Question: I'm trying to publish a LightSwitch app (web client) to a local computer and local network location.
Unfortunately all the videos I've encountered on-line only show how to deploy the desktop app but not web..
My LightSwitch app is connected to MS SQL server and SQL Server is installed on the same network but not on the local machine.
Here is how far I can get in the LightSwitch publishing wizard:

Are there any good videos regarding how to deploy web LightSwitch apps locally with visual Studio 2013?
Or a condense example?
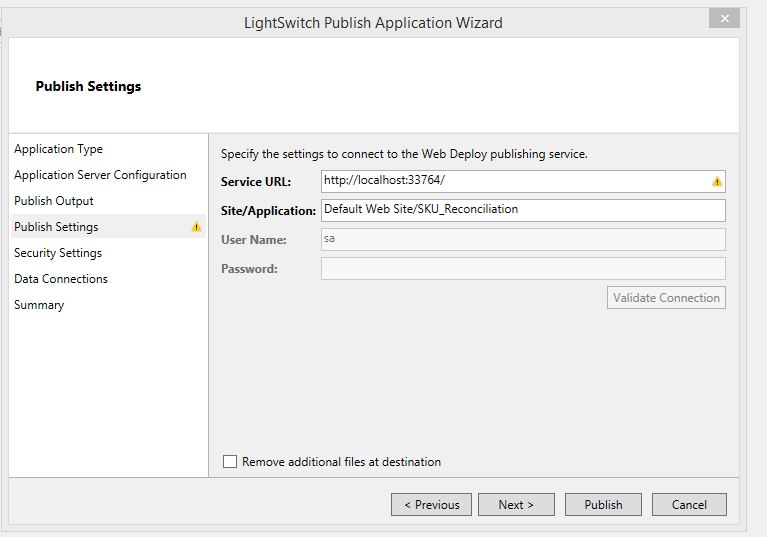
Answer: (1) The missing link is IIS! Go to Control Panel -> Programs and Features -> Turn Windows Features on or off-> find 'Internet Information Services' (IIS) and install it. (There are many options, if unsure install everything except FTP Server)
I'd recommend watching a few tutorials about IIS to get you started.
(2) Next step is to download and install Web Deploy v3.5. (Make sure you choose custom install and select ALL options.)
(3a) In Programs and Features you'll need to make sure the 'Management Service' is installed.
(3b) You will need to make sure the 'Web Management Service' service is started and set to start automatically.
(4) Configure IIS for Web Deploy. (From memory: locate your Default Website in IIS, right click and you'll find a deployment wizard. Run it to create a deployment settings xml file. You can import this into the LightSwitch Publish Application Wizard.)
Side note: The User Name field (You've got 'sa') is not the database account, but a system account.
Good luck.